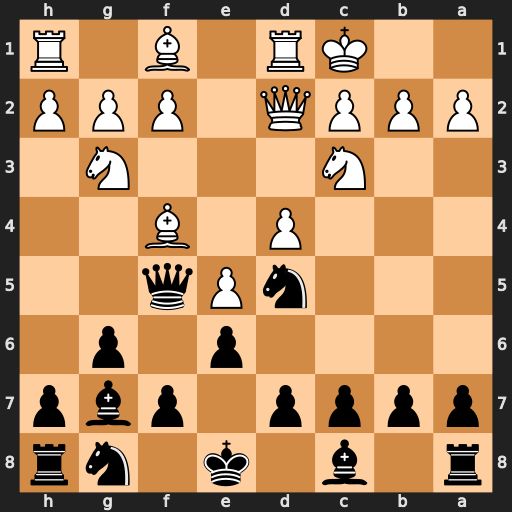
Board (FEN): r1b1k1nr/pppp1pbp/4p1p1/3nPq2/3P1B2/2N3N1/PPPQ1PPP/2KR1B1R
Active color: b
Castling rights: kq
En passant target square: -
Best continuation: Qxf4 Qxf4 Nxf4